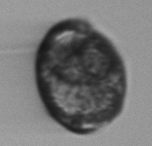
Label: Margalefidinium